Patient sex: M
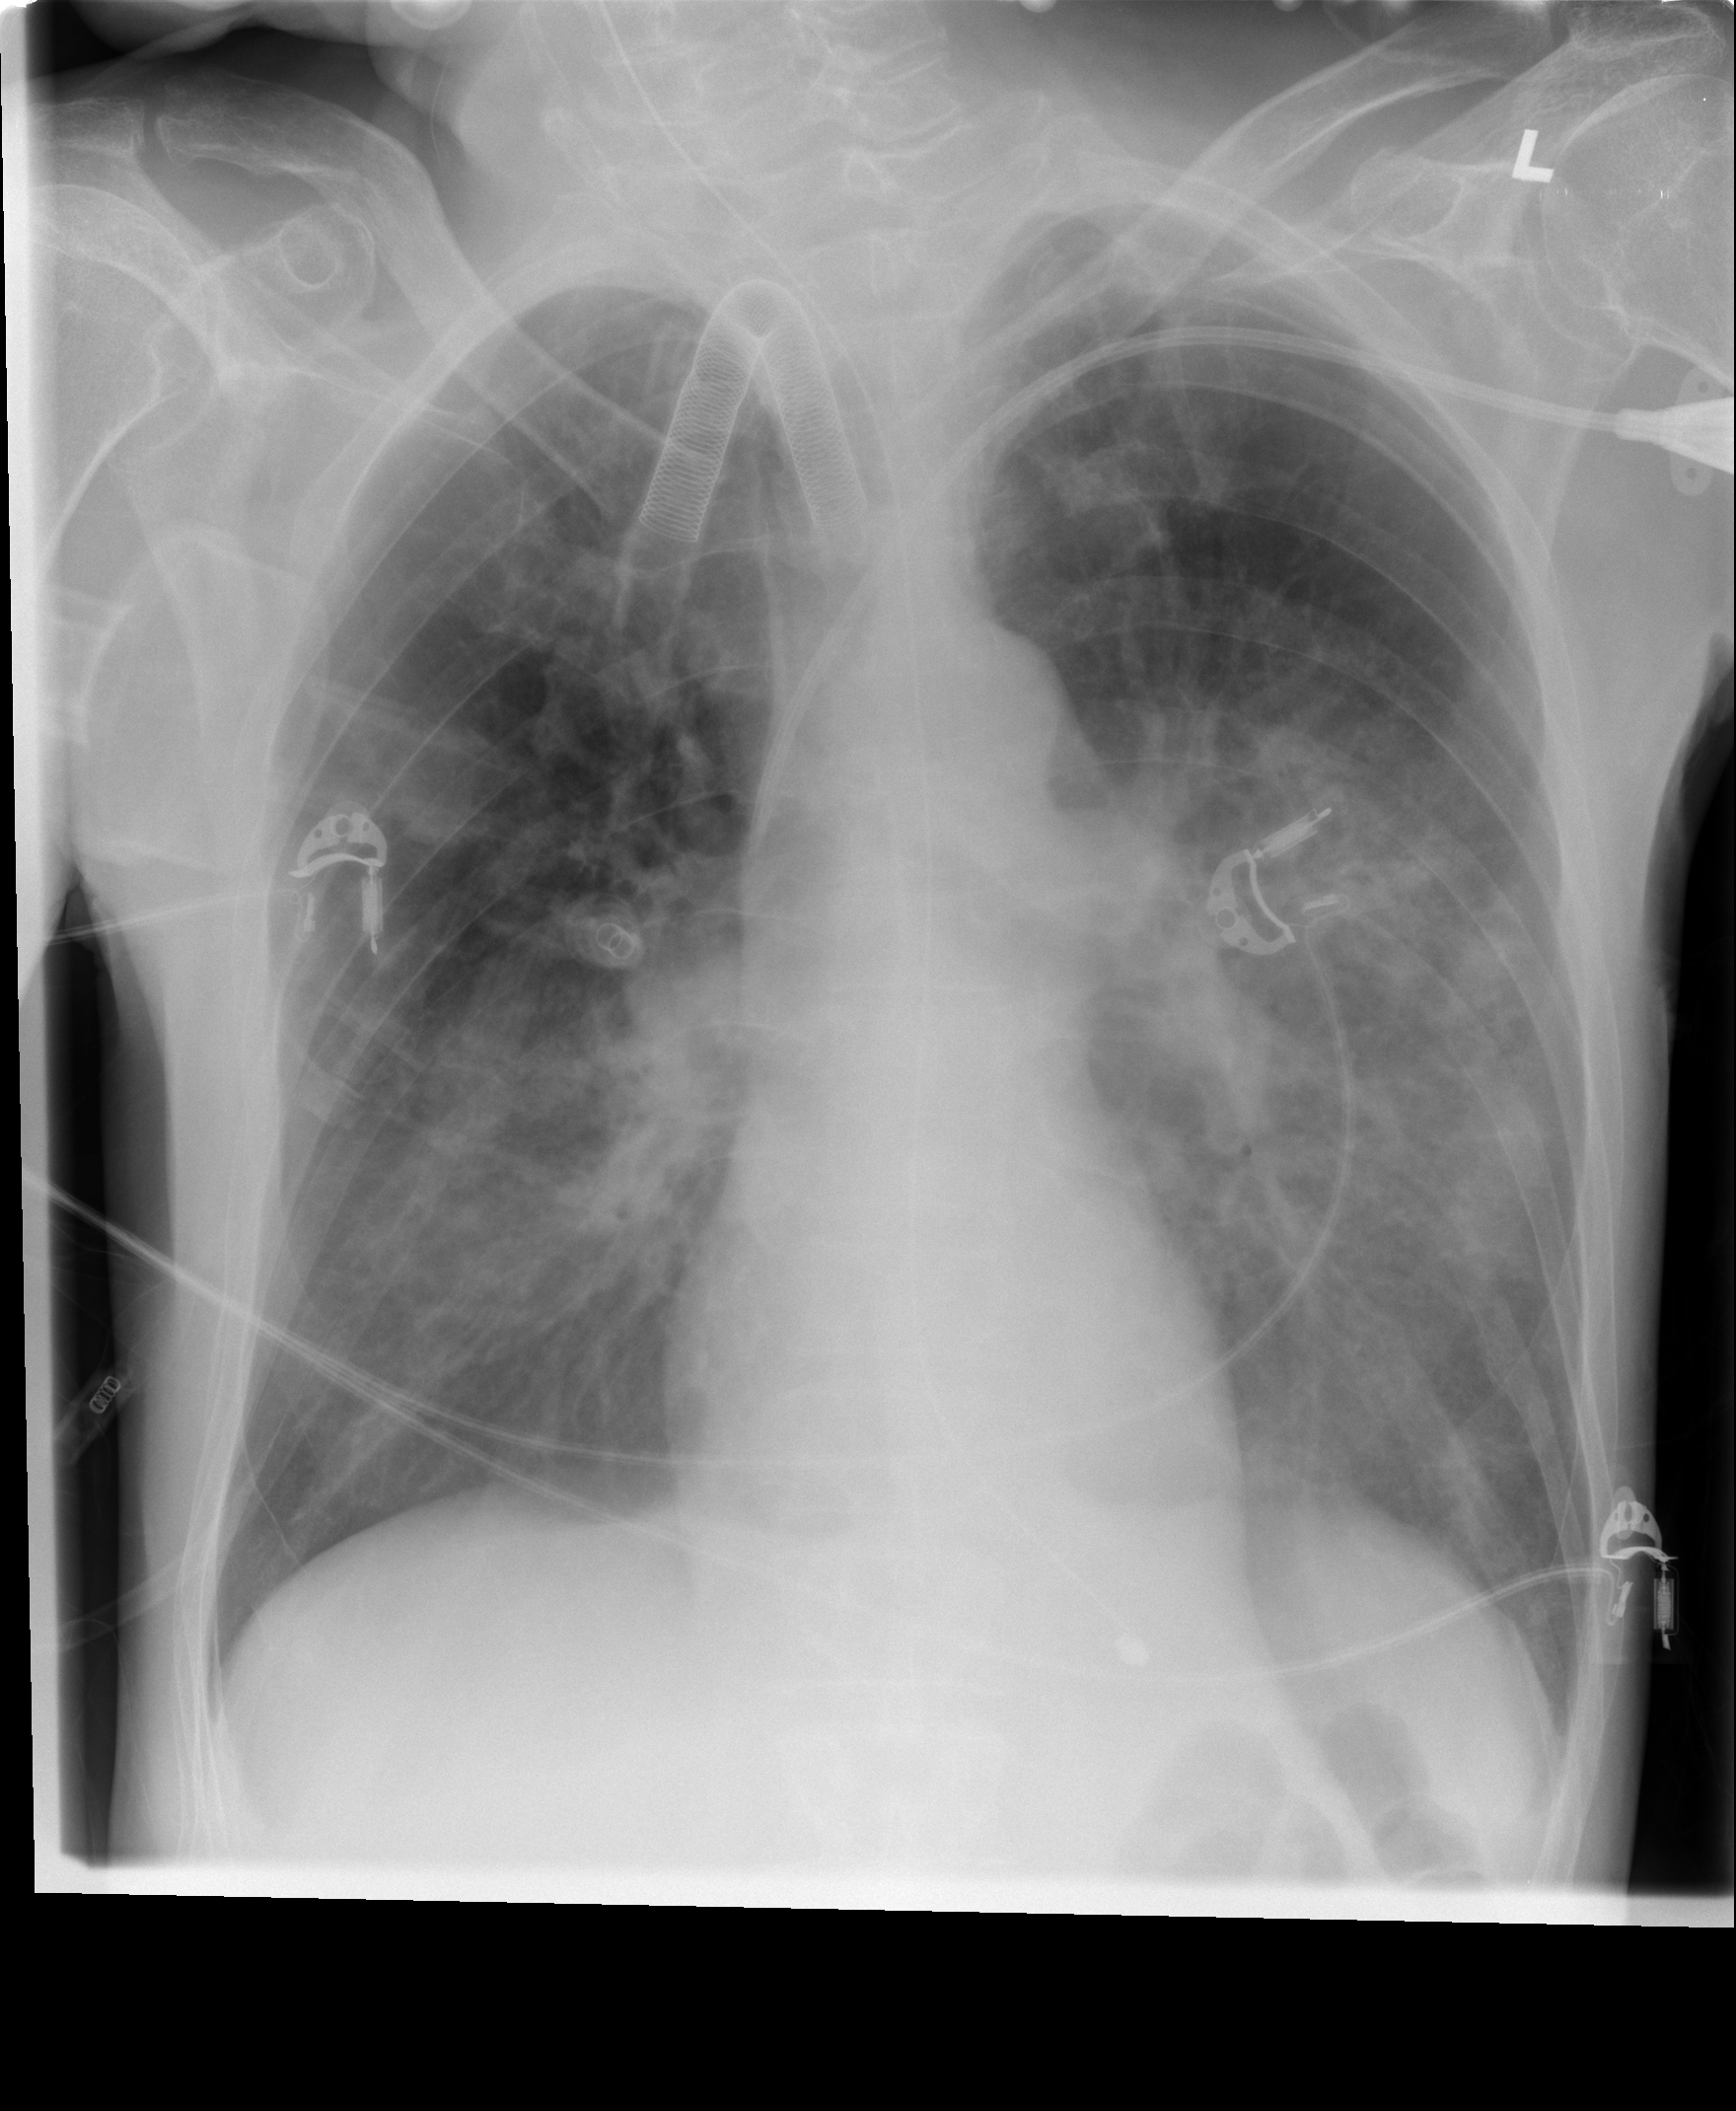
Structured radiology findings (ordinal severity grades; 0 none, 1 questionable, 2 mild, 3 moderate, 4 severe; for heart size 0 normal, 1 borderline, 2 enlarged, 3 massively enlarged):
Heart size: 0
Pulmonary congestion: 0
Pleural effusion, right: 0
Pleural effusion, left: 0
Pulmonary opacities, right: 2
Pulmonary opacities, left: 3
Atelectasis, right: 1
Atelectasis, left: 1